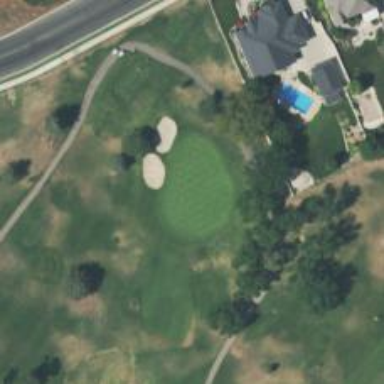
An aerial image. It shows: View of golf hole.